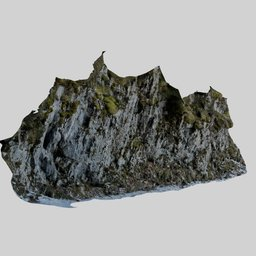
Label: nature